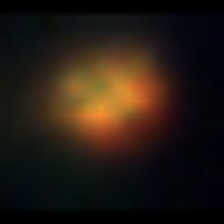
Taxon: NanoPlankton
Group: Other